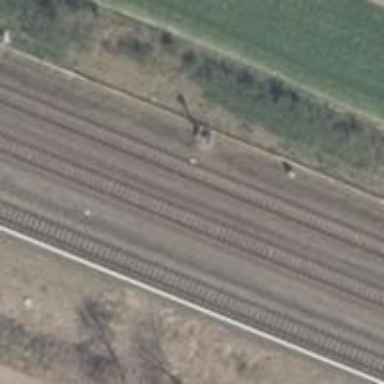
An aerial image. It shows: Railway signal.